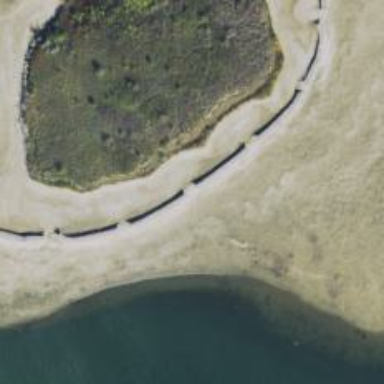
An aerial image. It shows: Breakwater structure.